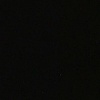
Label: space